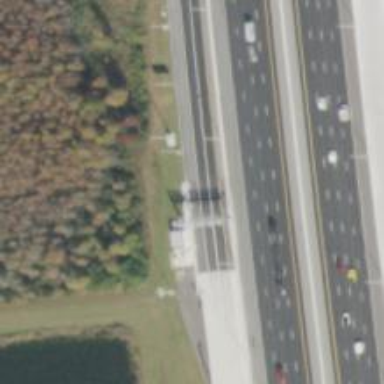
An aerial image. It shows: Toll gantry on the road.